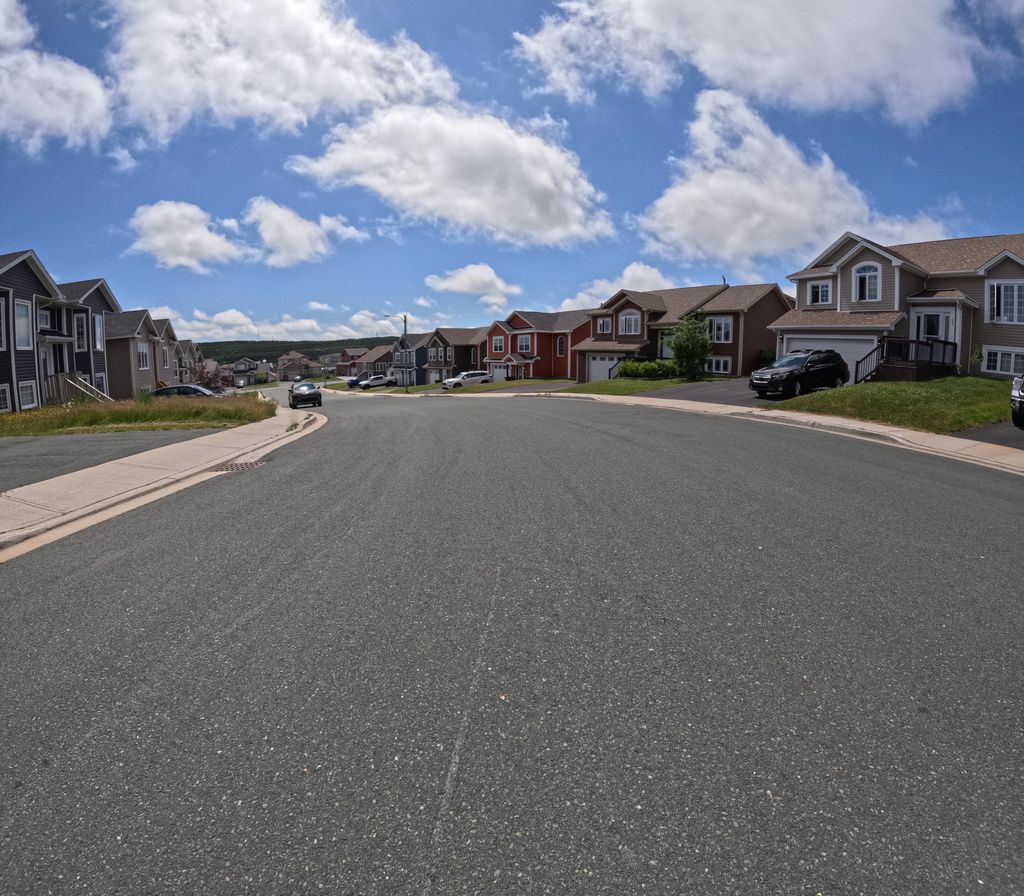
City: st_johns